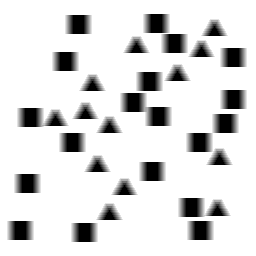
Squares: 19
Triangles: 13
Stars: 0
Total shapes: 32